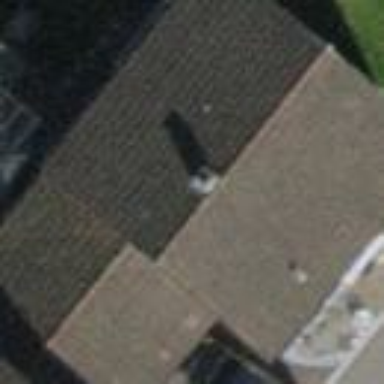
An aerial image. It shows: Building with pitched roof.